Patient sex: M
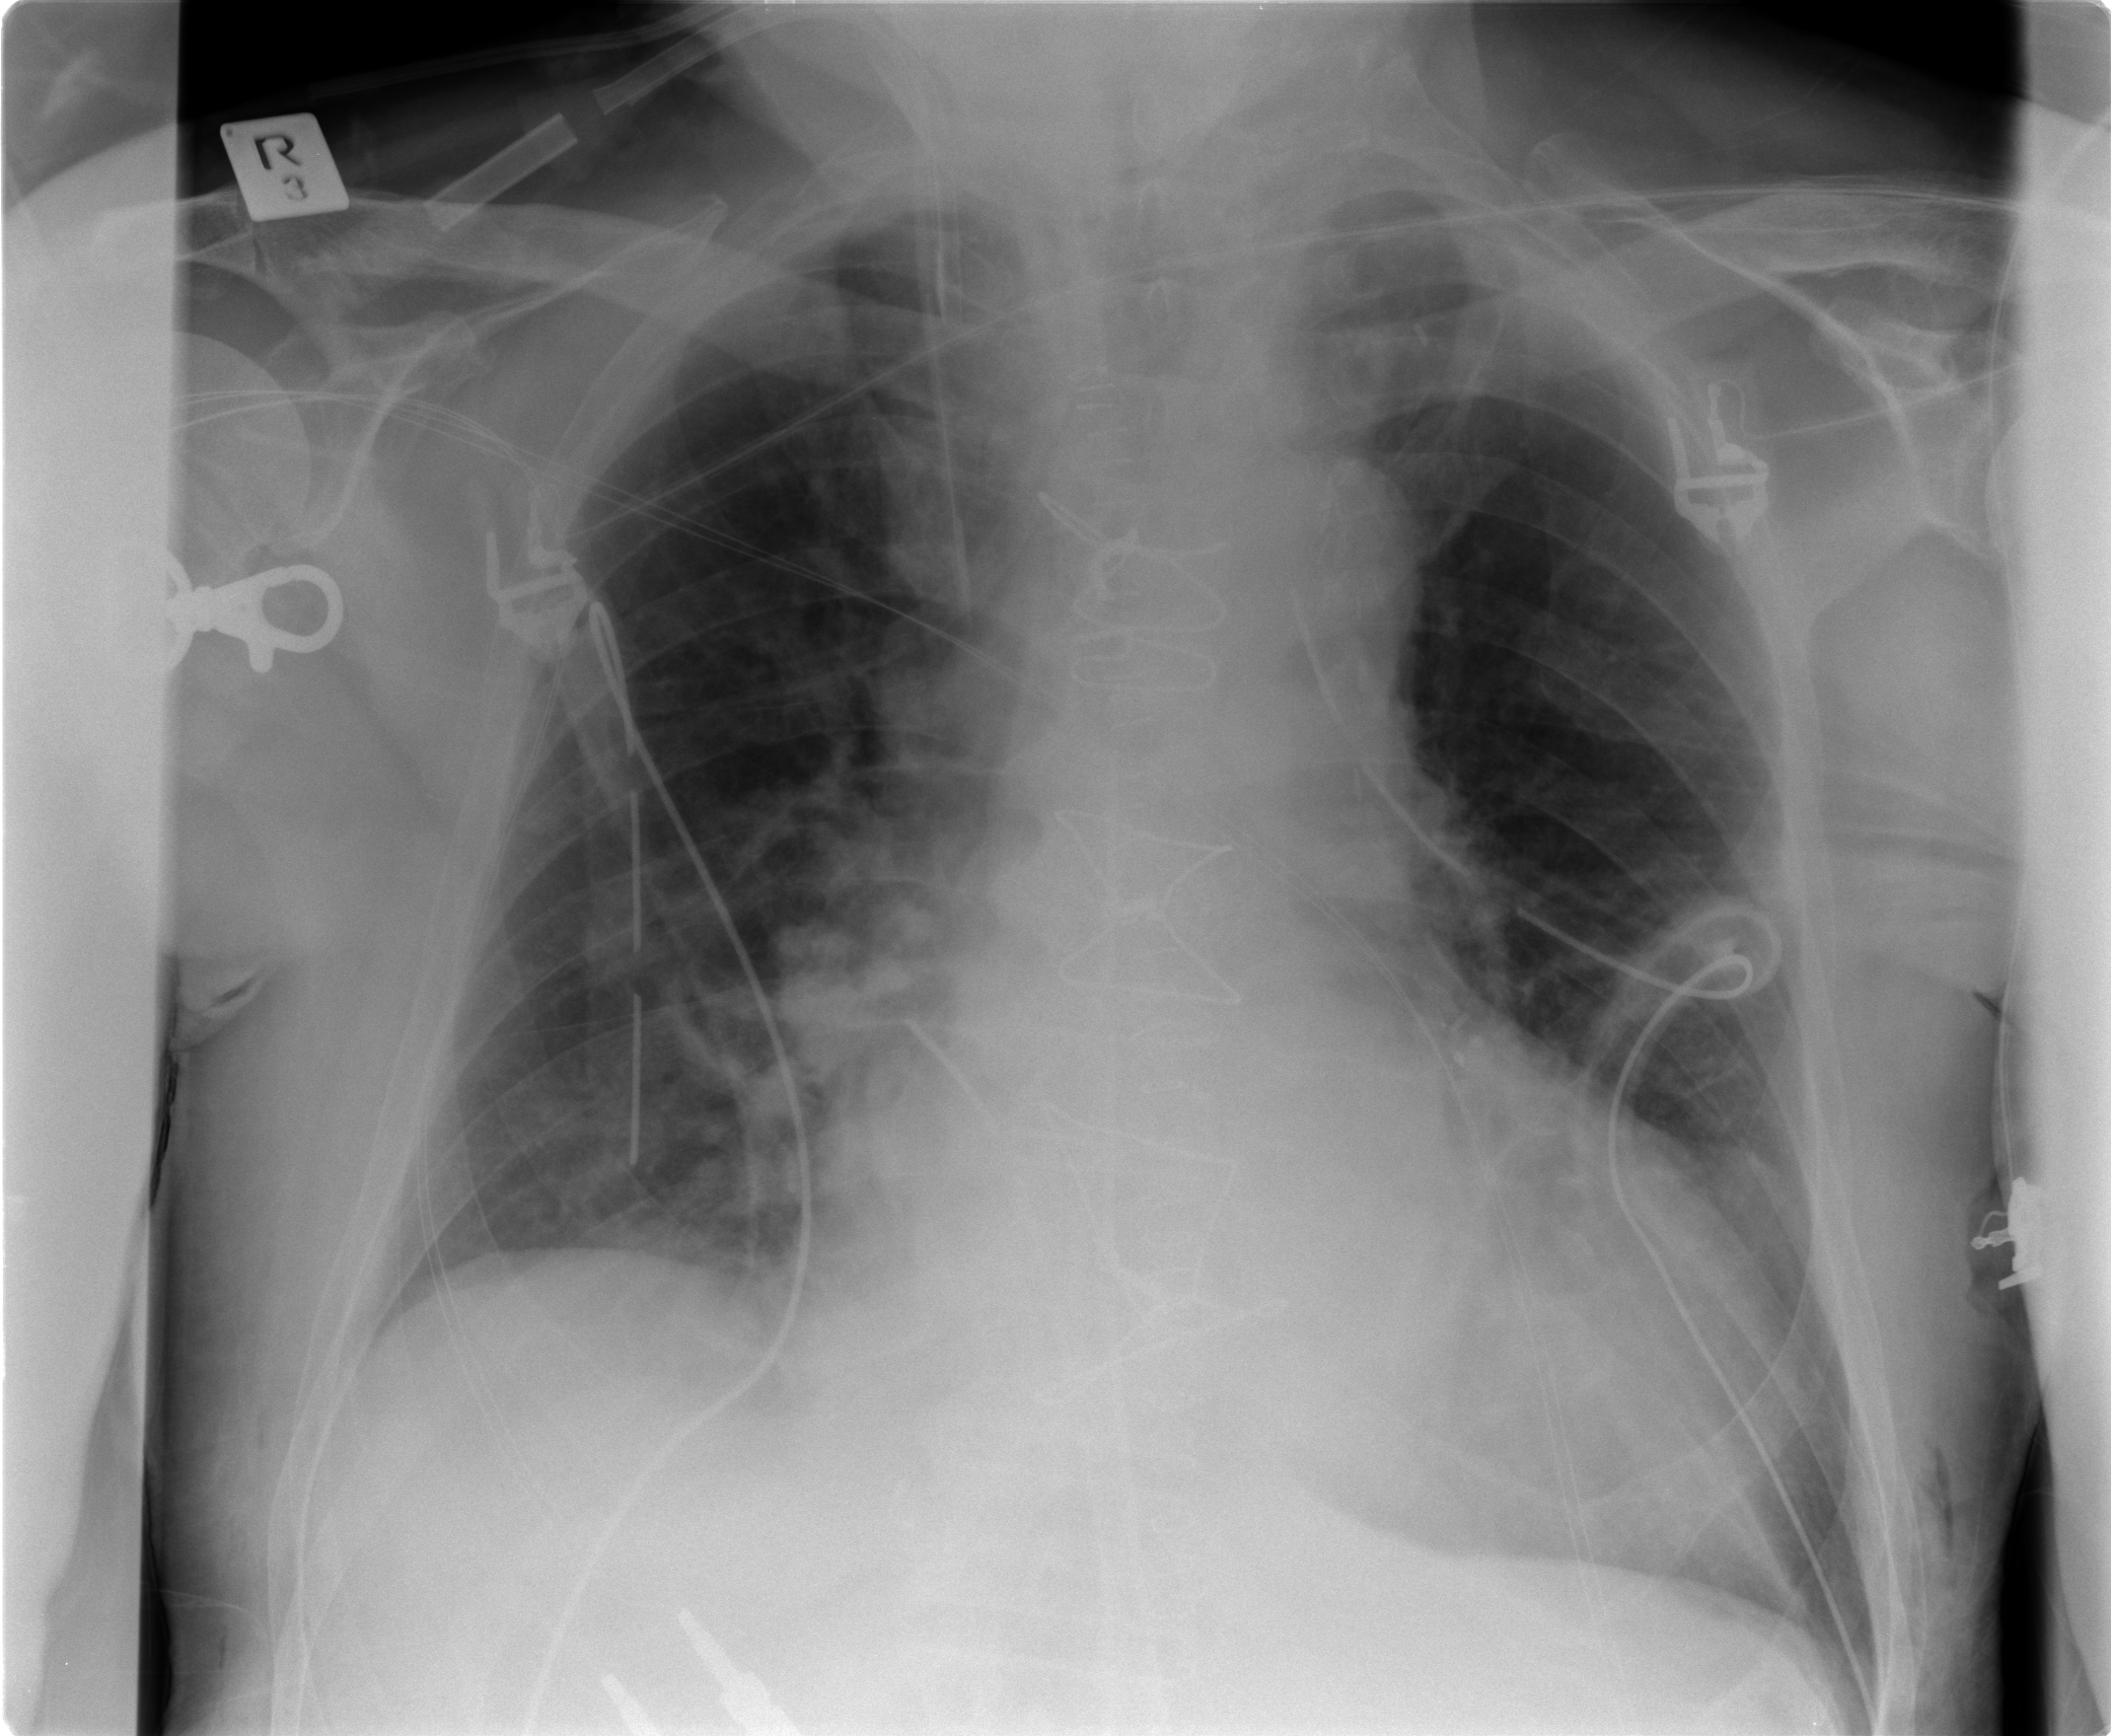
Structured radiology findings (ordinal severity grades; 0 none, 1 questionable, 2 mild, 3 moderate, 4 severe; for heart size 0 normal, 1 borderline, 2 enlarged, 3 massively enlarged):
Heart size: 2
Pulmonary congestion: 1
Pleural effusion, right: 0
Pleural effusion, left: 0
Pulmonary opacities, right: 2
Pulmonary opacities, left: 0
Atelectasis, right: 1
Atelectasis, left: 1